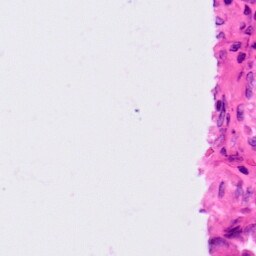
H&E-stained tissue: Lung